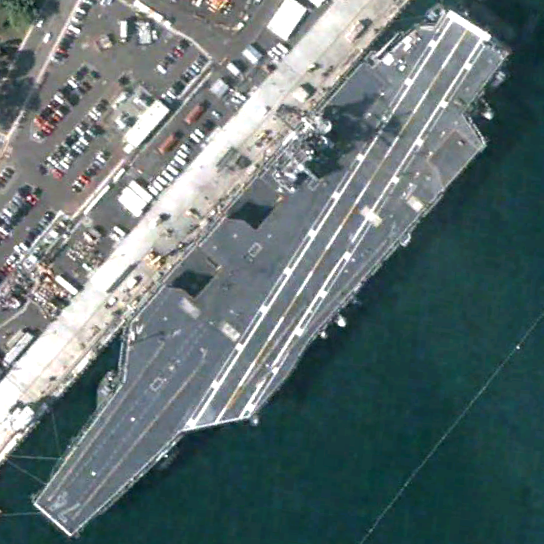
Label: aircraft_carrier